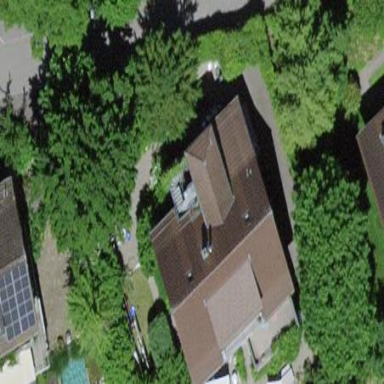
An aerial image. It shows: Residential building.